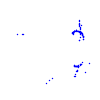
Particle: kaon